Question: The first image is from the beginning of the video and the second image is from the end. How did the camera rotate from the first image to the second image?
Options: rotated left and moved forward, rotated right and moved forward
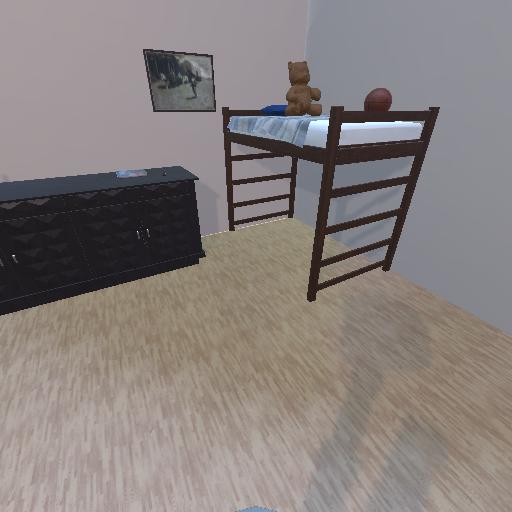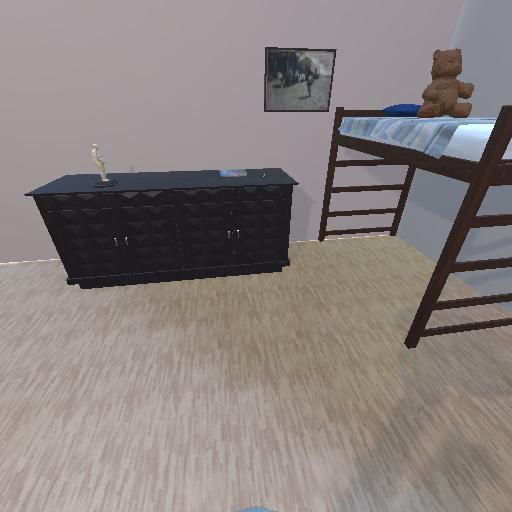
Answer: rotated left and moved forward